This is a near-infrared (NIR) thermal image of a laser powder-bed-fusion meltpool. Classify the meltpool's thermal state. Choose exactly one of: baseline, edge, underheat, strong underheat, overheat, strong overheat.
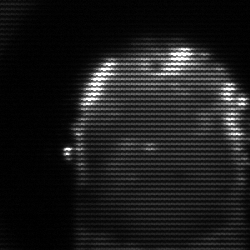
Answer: baseline